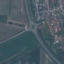
Land use / land cover: Highway